Question: I'm trying to get this aggregate date comparison working, and I thought I understood the syntax, but it's clearly not working. Can anyone correct the formula for me?
I'm trying to sum up the amounts in column I, where the date in H is prior to the date in A
My formula is '=SUMIF(H$2:H,H$2:H<A4, I$2:I)'

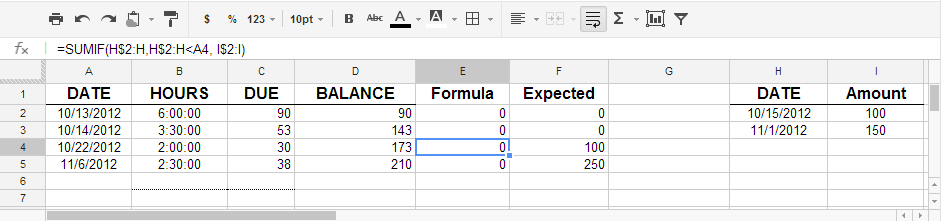
Answer: Just a small error with your <URL> syntax:
'=SUMIF(H$2:H;"<"&A4;I$2:I)'